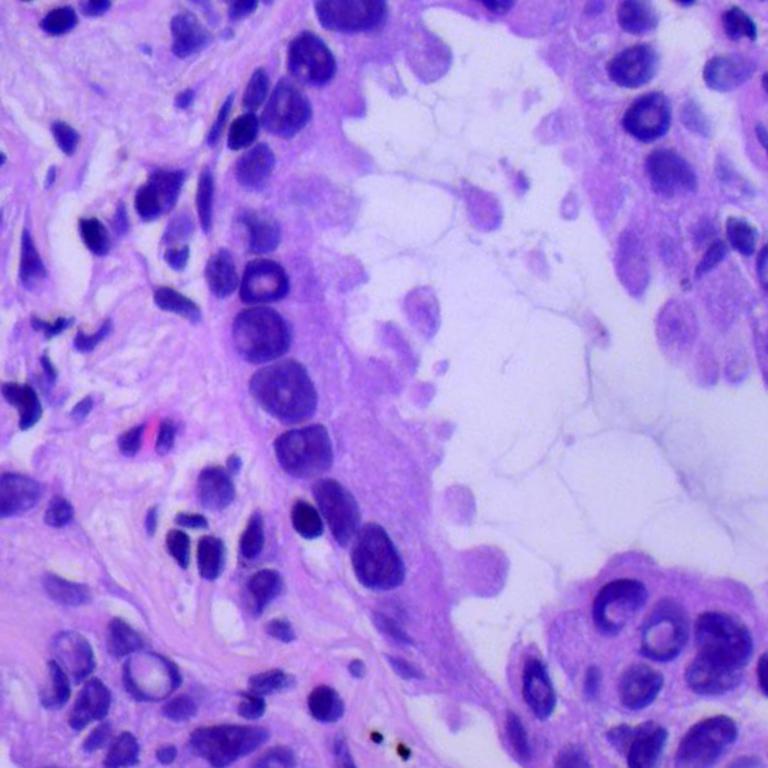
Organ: lung
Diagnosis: adenocarcinomas